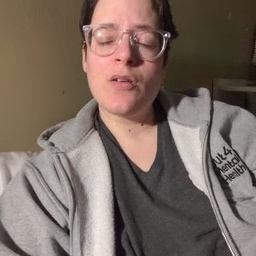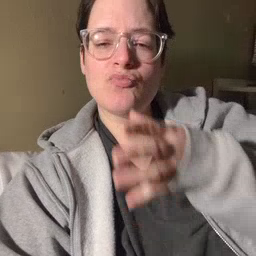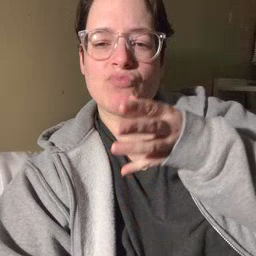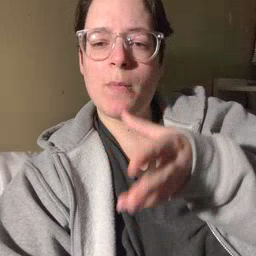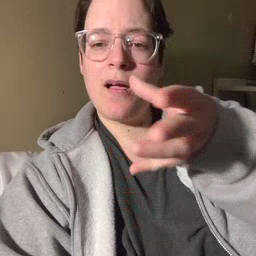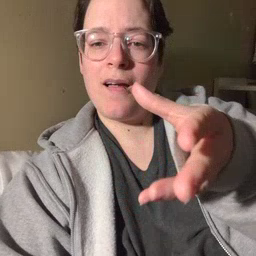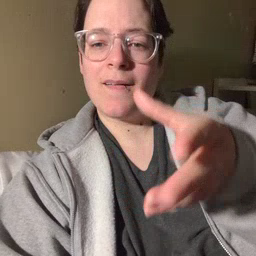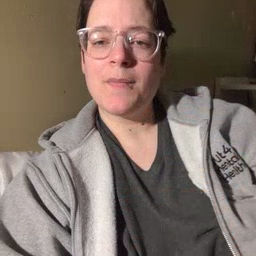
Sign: grandma